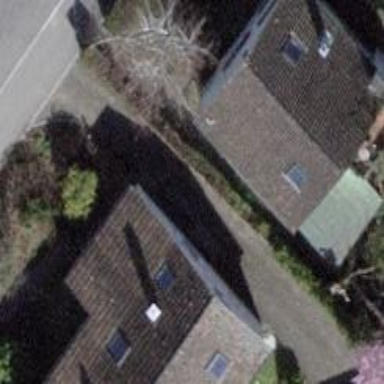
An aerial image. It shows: Building with tiled roof.